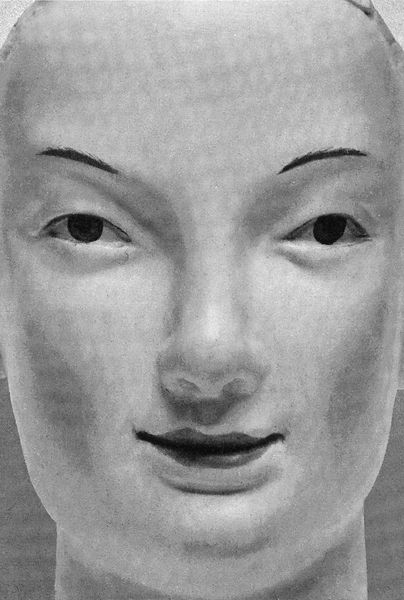
Titel: Kreuzlinger Mutter Gottes auf dem Liebfrauenaltar, Kopf nach Angußkopie
Standort: (CH KantonThurgau), St. Katharinenthal (EU - CH - KantonThurgau)
Schlagwörter: kopf, ausschnitt, frau, grau, mund, nase, schwarz, weiss, zeichnung, blick, augen, gesicht, hals, schauen, augenbrauen, kinn, rund, skulptur, wangen, backen, symmetrie, brauen, büste, pupillen, glatt, augenbraue, lachen, maske, form, asien, schwarz-weiß, doppelkinn, backe, asiate, makellos